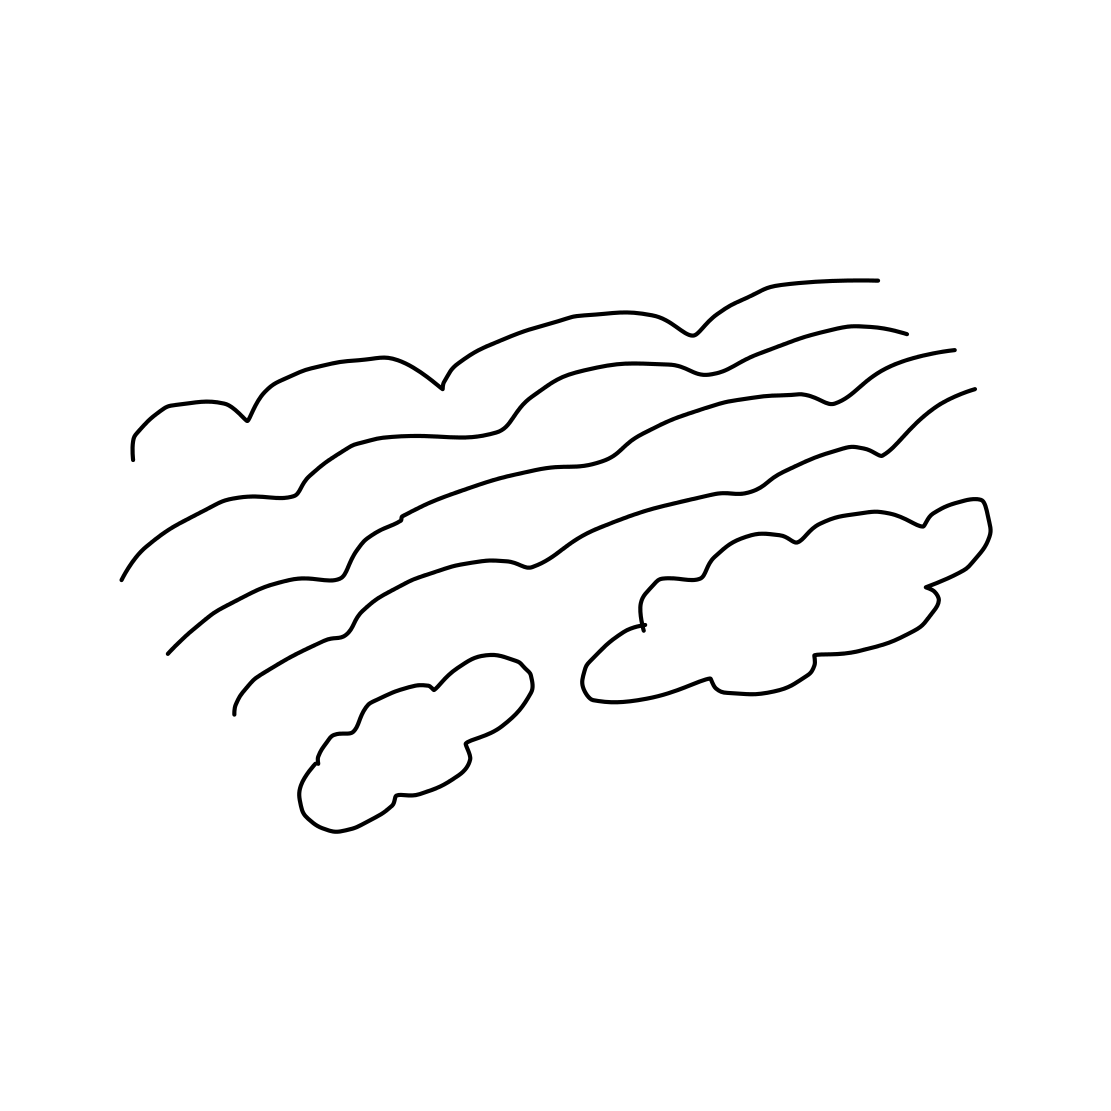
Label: cloud